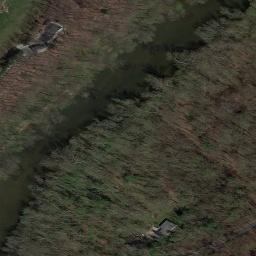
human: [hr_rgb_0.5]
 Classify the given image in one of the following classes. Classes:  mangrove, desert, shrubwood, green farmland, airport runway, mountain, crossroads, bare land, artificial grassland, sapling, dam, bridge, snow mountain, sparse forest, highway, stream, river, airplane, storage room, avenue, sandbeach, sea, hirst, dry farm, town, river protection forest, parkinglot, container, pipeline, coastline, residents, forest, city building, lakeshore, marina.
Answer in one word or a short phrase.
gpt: river